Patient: sex F, age 53
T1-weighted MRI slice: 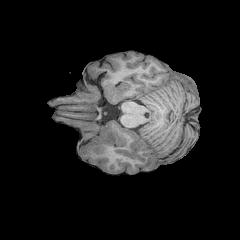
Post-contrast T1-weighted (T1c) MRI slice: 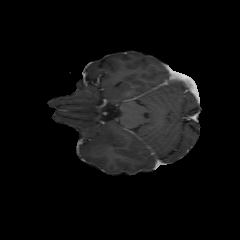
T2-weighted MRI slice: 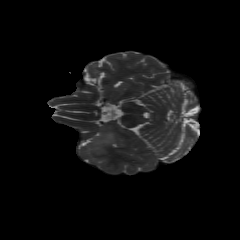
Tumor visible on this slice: yes
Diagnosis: Astrocytoma, IDH-wildtype
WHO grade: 3